Interaction volume radius: 5 \u00c5
Interaction volume height: 35 \u00c5
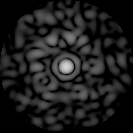
Disorder parameter: 0.8534